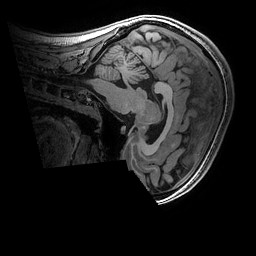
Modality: T1w
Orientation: sagittal
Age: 20
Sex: female
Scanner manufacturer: ge
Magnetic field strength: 3 T
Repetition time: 0.007 s
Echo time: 0.00342 s